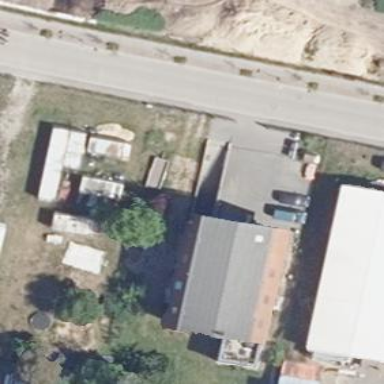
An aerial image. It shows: Building.